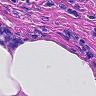
Metastatic tissue present: yes